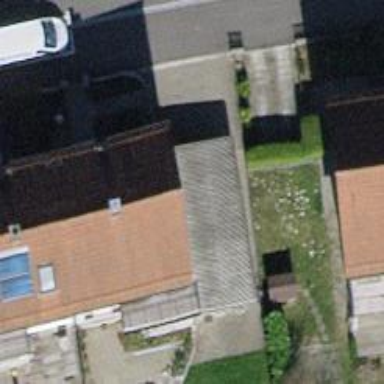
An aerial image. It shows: House with tile roof.